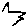
Label: tree